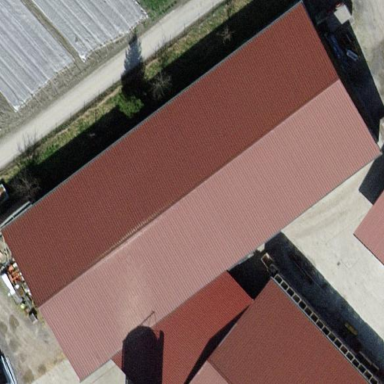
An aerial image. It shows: Farm auxiliary building.